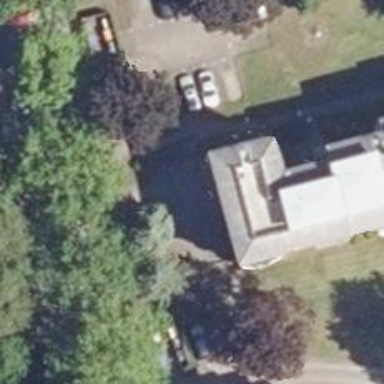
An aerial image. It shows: Driveway.